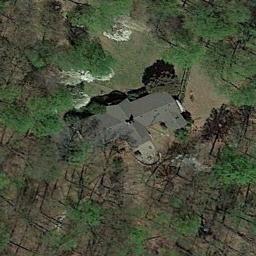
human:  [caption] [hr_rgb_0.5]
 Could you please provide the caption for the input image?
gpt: The sparse residential is on the grass next to some trees and bare land .

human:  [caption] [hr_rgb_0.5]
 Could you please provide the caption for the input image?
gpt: Lots of trees are around the sparse residential .

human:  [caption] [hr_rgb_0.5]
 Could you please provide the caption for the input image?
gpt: There are several houses of various sizes and many withered trees in a sparse residential area .

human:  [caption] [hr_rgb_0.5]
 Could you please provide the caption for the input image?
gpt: There are several houses hiding in the lush woods .

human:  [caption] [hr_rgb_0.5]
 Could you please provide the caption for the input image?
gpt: A sparse residential area with some withered trees and a black building .